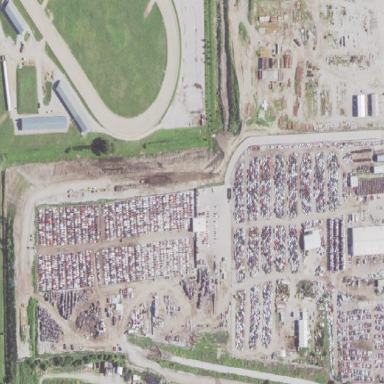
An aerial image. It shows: Industrial area designated for auto wrecking.